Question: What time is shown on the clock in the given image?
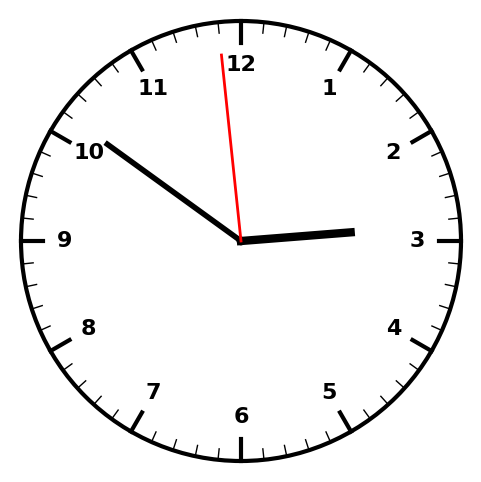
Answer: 02:50:59